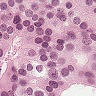
Metastatic tissue present: yes